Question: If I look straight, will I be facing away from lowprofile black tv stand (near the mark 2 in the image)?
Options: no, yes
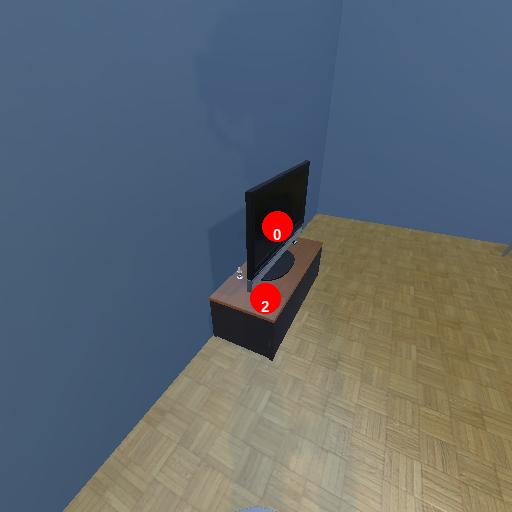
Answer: no